Question: I've created a simple JavaFX project with Google maps using <URL> 1.1.0
'''
public class CorrectorClientMain extends Application implements MapComponentInitializedListener {
protected GoogleMapView mapComponent;
protected GoogleMap map;
private Button btnZoomIn;
private Button btnZoomOut;
private Label lblZoom;
private Label lblCenter;
private Label lblClick;
private ComboBox<MapTypeIdEnum> mapTypeCombo;
@Override
public void start(final Stage stage) throws Exception {
mapComponent = new GoogleMapView();
mapComponent.addMapInializedListener(this);
BorderPane bp = new BorderPane();
ToolBar tb = new ToolBar();
btnZoomIn = new Button("Zoom In");
btnZoomIn.setOnAction(e -> {
map.zoomProperty().set(map.getZoom() + 1);
});
btnZoomIn.setDisable(true);
btnZoomOut = new Button("Zoom Out");
btnZoomOut.setOnAction(e -> {
map.zoomProperty().set(map.getZoom() - 1);
});
btnZoomOut.setDisable(true);
lblZoom = new Label();
lblCenter = new Label();
lblClick = new Label();
mapTypeCombo = new ComboBox<>();
mapTypeCombo.setOnAction( e -> {
map.setMapType(mapTypeCombo.getSelectionModel().getSelectedItem() );
});
mapTypeCombo.setDisable(true);
Button btnType = new Button("Map type");
btnType.setOnAction(e -> {
map.setMapType(MapTypeIdEnum.HYBRID);
});
tb.getItems().addAll(btnZoomIn, btnZoomOut, mapTypeCombo,
new Label("Zoom: "), lblZoom,
new Label("Center: "), lblCenter,
new Label("Click: "), lblClick);
bp.setTop(tb);
bp.setCenter(mapComponent);
bp.setLeft(btnType);
Scene scene = new Scene(bp);
stage.setScene(scene);
stage.show();
}
public void mapInitialized() {
//Once the map has been loaded by the Webview, initialize the map details.
LatLong center = new LatLong(48.<PHONE>,37.<PHONE>);
mapComponent.addMapInializedListener(() -> {
// This call will fail unless the map is completely ready.
//checkCenter(center);
});
MapOptions options = new MapOptions();
options.center(center)
.mapMarker(true)
.zoom(12)
.overviewMapControl(false)
.panControl(false)
.rotateControl(false)
.scaleControl(true)
.streetViewControl(false)
.zoomControl(true)
.mapType(MapTypeIdEnum.HYBRID);
map = mapComponent.createMap(options);
}
private void checkCenter(LatLong center) {
//
}
public static void main(String[] args) {
launch(args);
}
}
'''
When I'm running the application I see the debug panel in the window:

Can I remove this debug panel? Did I forget to set any parameters?
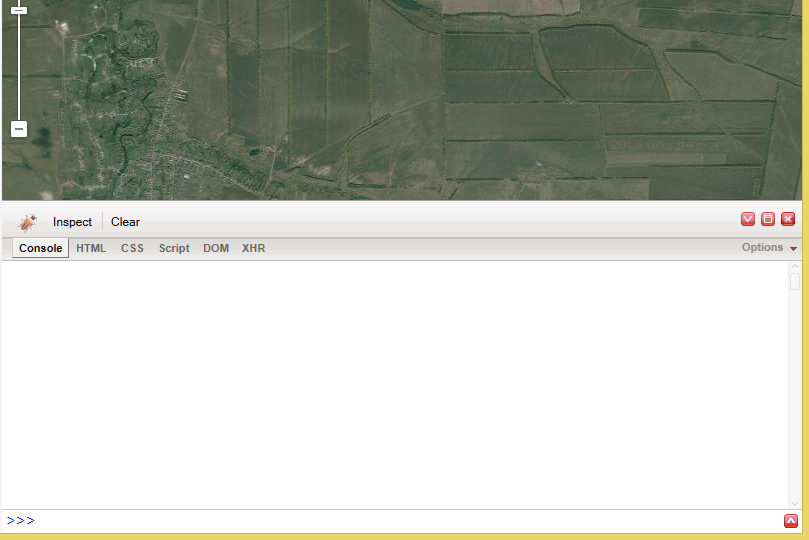
Answer: If you have a look at the project site, in the releases <URL>, there are two newer releases.
In fact, version 1.1.1 list of changes already addresses your problem:
> Fixed issue where FireBug plugin was always displaying by default with the Map.
So I suggest you update your version to the last one available <URL>.